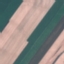
Land use / land cover: AnnualCrop